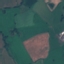
Land use / land cover: Pasture